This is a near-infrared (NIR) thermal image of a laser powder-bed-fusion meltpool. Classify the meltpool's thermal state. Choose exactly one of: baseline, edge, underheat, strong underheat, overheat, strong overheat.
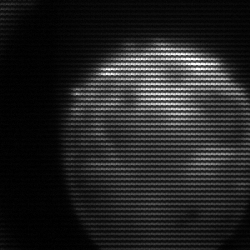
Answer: edge